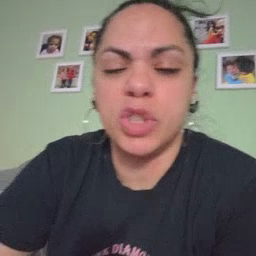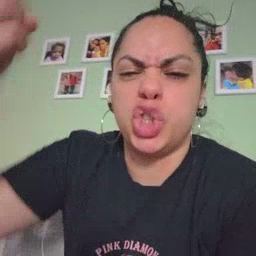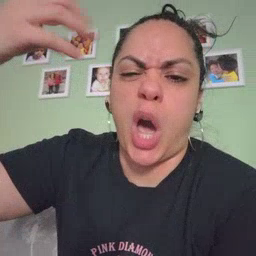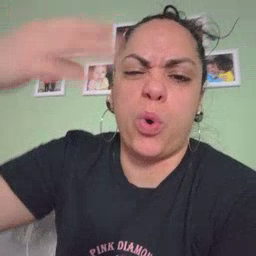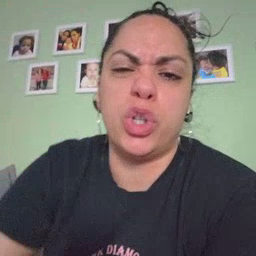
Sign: shower